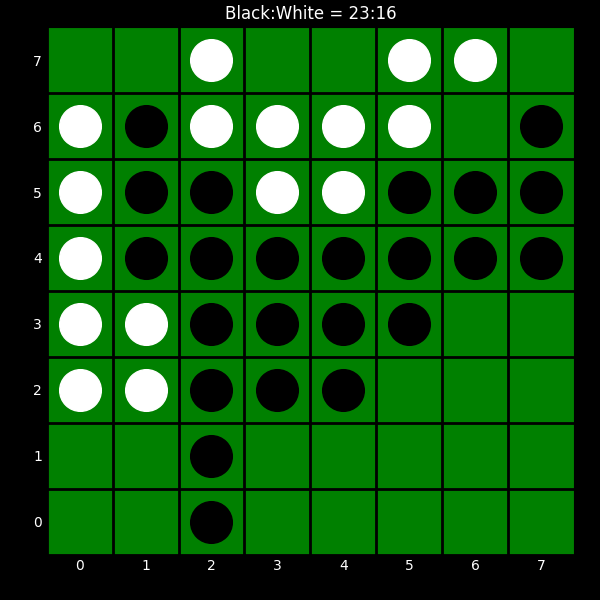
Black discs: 23
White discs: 16